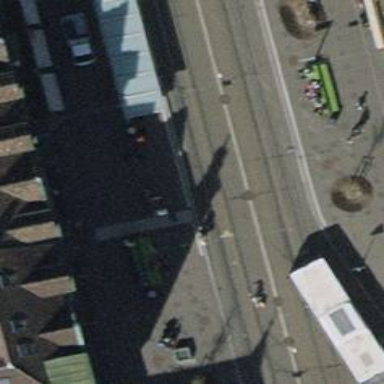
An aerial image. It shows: Tram stop with public transport stop position.